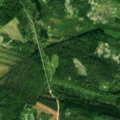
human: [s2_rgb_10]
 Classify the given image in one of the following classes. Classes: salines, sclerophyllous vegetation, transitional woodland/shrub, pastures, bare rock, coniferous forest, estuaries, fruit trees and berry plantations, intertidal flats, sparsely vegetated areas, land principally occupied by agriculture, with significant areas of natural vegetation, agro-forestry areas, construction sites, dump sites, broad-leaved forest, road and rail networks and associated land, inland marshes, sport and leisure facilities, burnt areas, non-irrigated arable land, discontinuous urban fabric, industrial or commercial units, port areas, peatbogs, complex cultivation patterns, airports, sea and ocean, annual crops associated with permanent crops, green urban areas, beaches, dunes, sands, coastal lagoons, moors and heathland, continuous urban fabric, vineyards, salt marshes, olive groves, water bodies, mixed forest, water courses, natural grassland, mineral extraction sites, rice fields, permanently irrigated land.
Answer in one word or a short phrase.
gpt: coniferous forest, mixed forest, transitional woodland/shrub